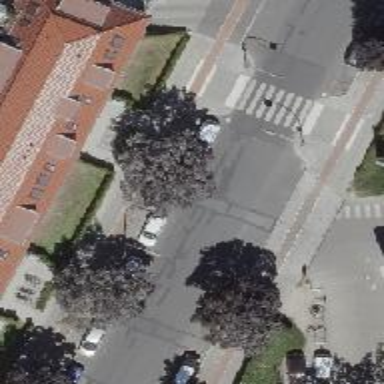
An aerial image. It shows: Tertiary road with asphalt surface. There are sidewalks on both sides and cycle track.